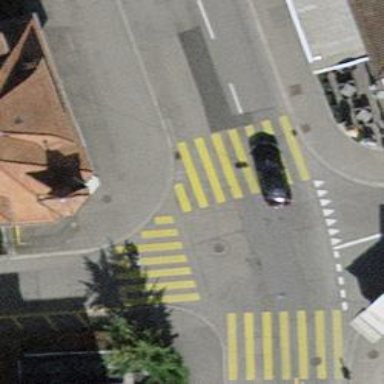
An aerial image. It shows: Kerb serving as barrier.